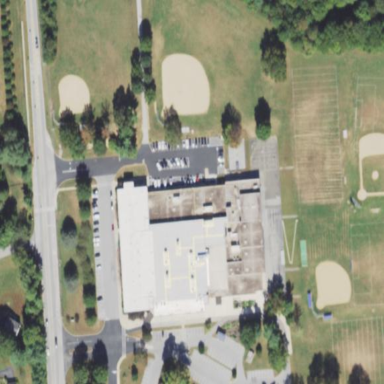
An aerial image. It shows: School building.